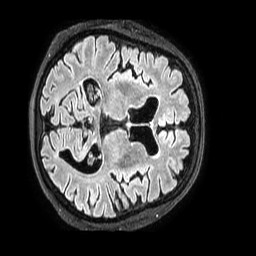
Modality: FLAIR
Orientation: axial
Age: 62
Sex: male
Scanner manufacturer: philips
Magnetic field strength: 3 T
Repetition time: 4.8 s
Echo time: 0.34 s